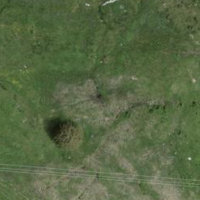
EUNIS habitat code: 24
Species observed at this site:
Oenanthe oenanthe
Nucifraga caryocatactes